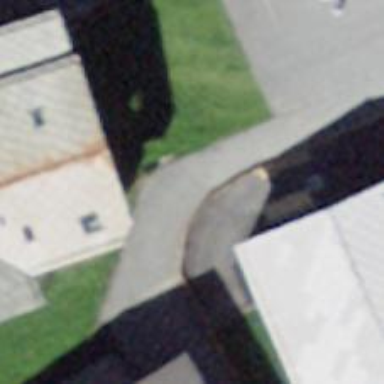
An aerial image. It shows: Paved parking aisle designated as service road.